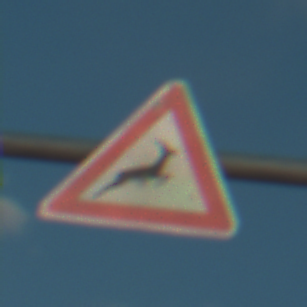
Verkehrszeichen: WildwechselLinks
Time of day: SunriseSunset
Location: Outdoor (RoadRail)
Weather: PartlyCloudy
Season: NotSpecified
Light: Natural